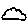
Label: cloud